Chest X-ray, PA view. Patient: 56 years old, sex F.
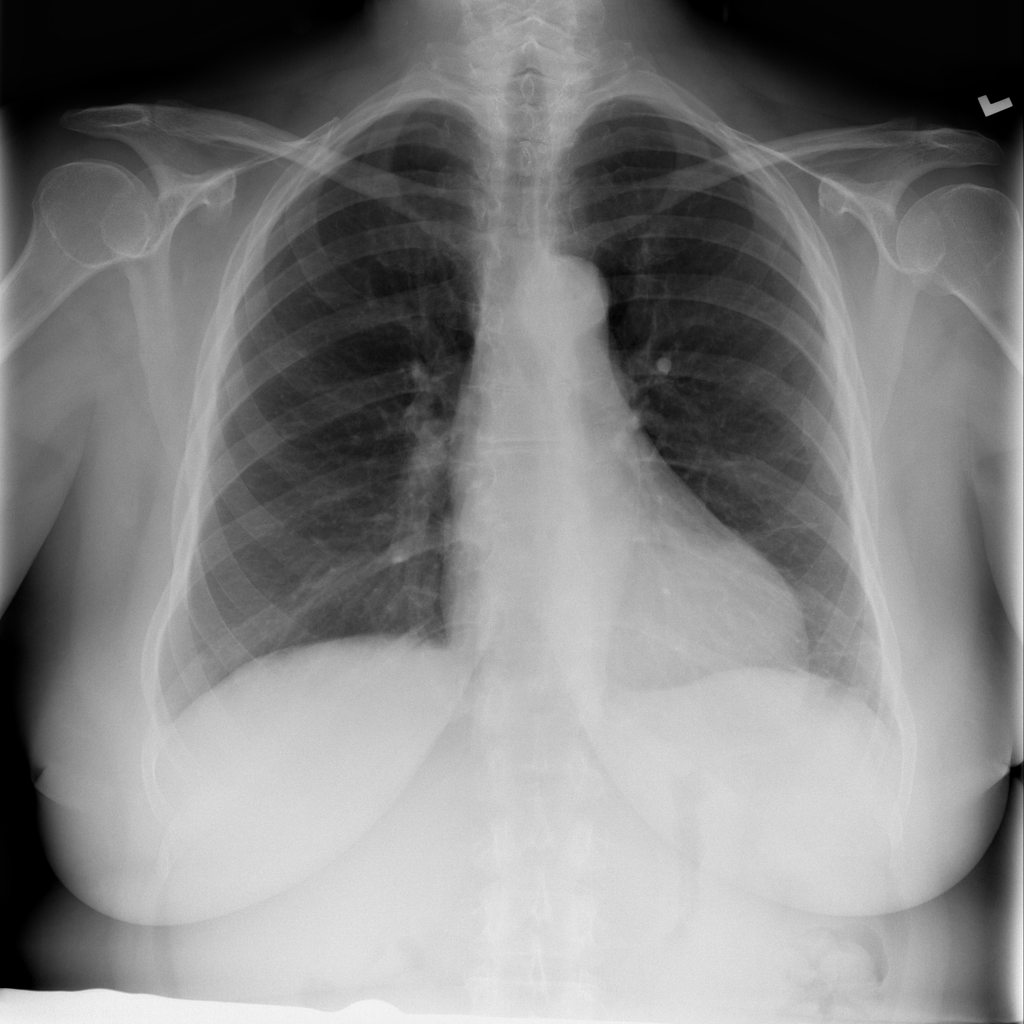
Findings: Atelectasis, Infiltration